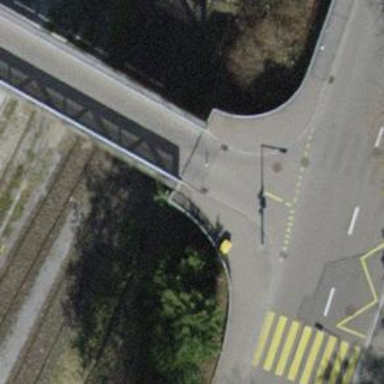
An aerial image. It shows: Bollard barrier.